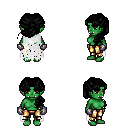
a pixel art fantasy rpg character, female body template, orc, green skin, white tattered cape, gold greaves, black princess hairstyle, metal gloves, four views (front, back, left, right), 2x2 character sprite sheet, small pixel art, hard edges, no anti-aliasing